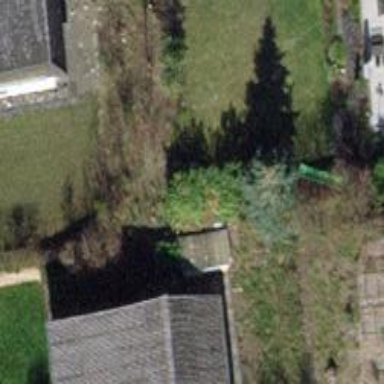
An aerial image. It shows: Urban tree adds touch of nature to the surroundings.